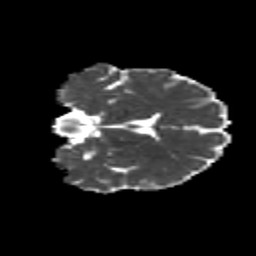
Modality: MD
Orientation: coronal
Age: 24
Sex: female
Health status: healthy
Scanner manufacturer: siemens
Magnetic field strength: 3 T
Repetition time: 8.6 s
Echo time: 0.095 s